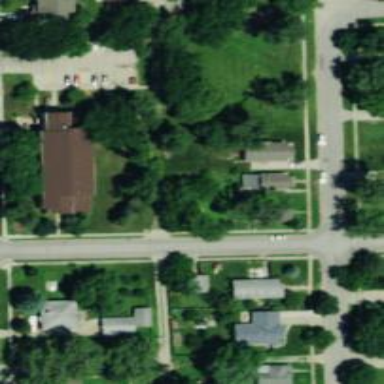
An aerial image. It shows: Alley classified as service road.